Question: This all originates from querying Google Analytics data. For a basic query the main factors that change are the and the . The object that is returned is of a type called GaData, and the actual results that you need reside in GaData.Rows.
The format of GaData.Rows looks like this:

There will first be a row for each dimension, in this example there is a row for "New Visitor" and a 2nd row for "Returning Visitor". Within those rows will be another set of rows that contain the Dimension value, and then each metric that you specify (I've only asked for one metric).
So far the class setup I have is as follows:
'''
public class Results
{
public List<Dimension> Dimensions { get; set; }
}
public class Dimension
{
public string Value { get; set; }
public List<Metric> Metrics { get; set; }
}
public class Metric
{
public int Value { get; set; }
}
'''
Finally, maybe its just late and my brain isn't functioning well, but I'm having a little bit of difficulty converting this data into the 'Results' type, I think because of the multiple layers. Any help?
I added an answer below for how I ended up accomplishing it, if anyone has a more condensed example let me know!
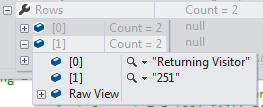
Answer: I ended up creating an extension method for GaData called ToDimensionResults(). I'm not sure if I would have been able to accomplish this using LINQ as I needed to know the index of some of the rows (like the Dimension Value). So I opted to just loop through both dimensions and metrics and create the class manually. NOTE: if you do not include a dimension in your query, the results do not contain the dimension value, only a list of metrics, so this accommodates that possibility.
'''
public static Results ToDimensionResults(this GaData ga)
{
var results = new Results();
var dimensions = new List<Dimension>();
List<Metric> metrics;
var value = "";
var metricStartIndex = 1;
for (var i = 0; i < ga.Rows.Count; i++)
{
//accomodate data without dimensions
if (!string.IsNullOrEmpty(ga.Query.Dimensions))
{
value = ga.Rows[i][0].ToString();
}
else
{
value = "";
metricStartIndex = 0;
}
metrics = new List<Metric>();
for (var x = metricStartIndex; x < ga.Rows[i].Count; x++)
{
metrics.Add(new Metric
{
Value = Convert.ToInt32(ga.Rows[i][x])
});
}
dimensions.Add(new Dimension
{
Value = value,
Metrics = metrics
});
}
results.Dimensions = dimensions;
return results;
}
'''